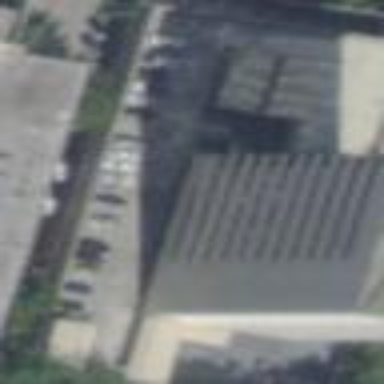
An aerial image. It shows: Commercial building.